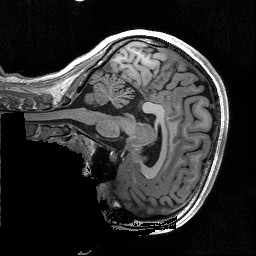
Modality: T1w
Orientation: sagittal